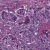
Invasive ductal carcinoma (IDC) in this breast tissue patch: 0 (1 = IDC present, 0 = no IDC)